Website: apple
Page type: stored-credit-cards
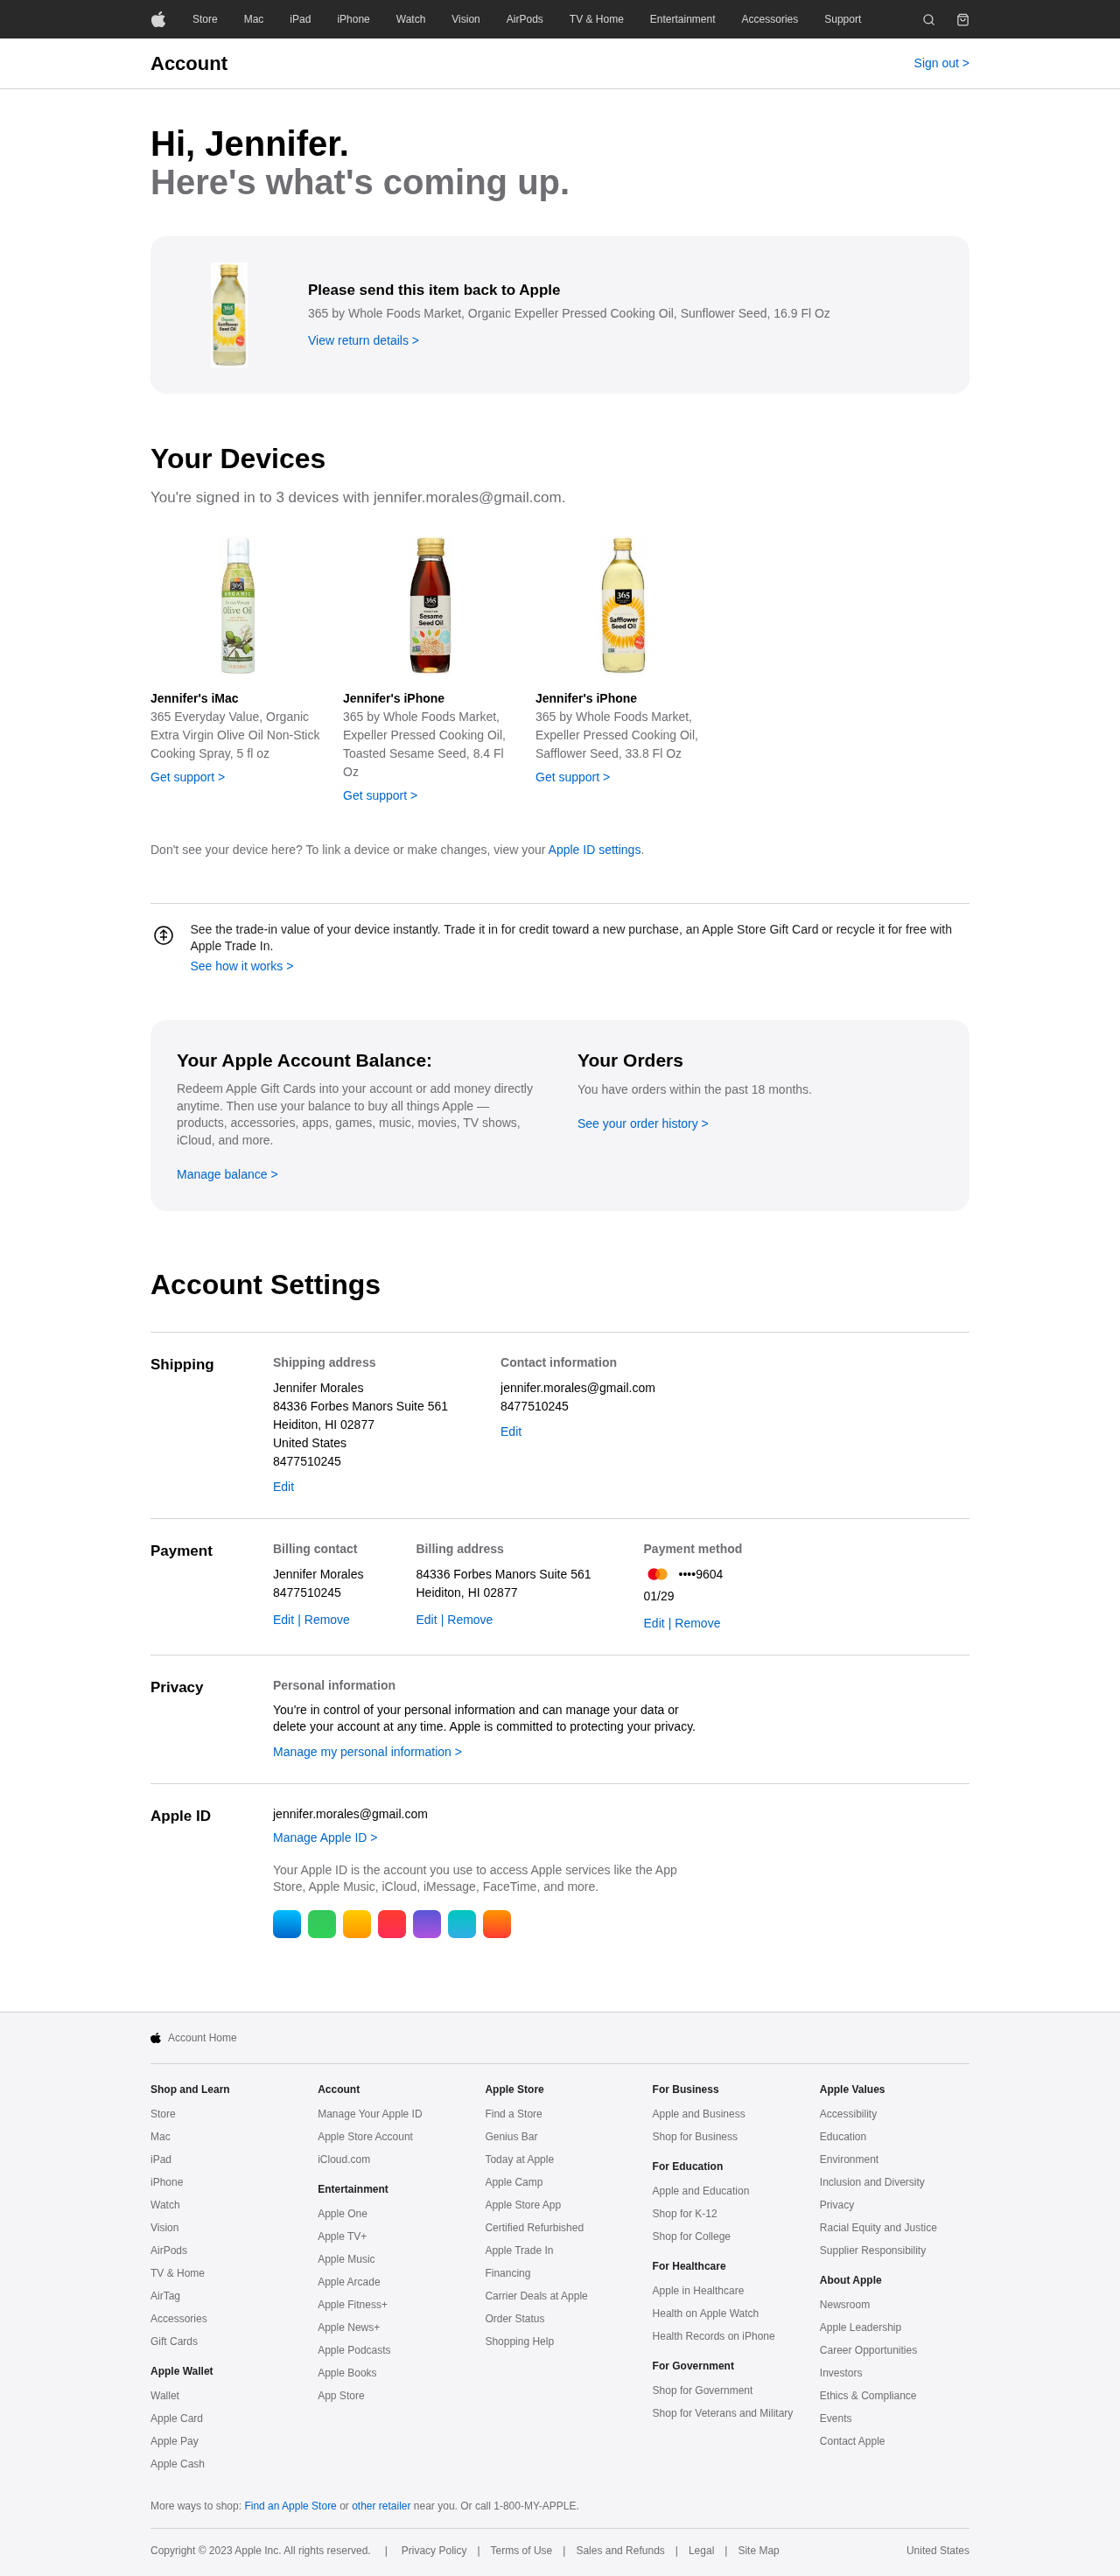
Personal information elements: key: PII_CARD_EXPIRY
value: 01/29
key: PII_CARD_LAST4
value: ••••9604
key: PII_CITY_STATE_ZIP
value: Heiditon, HI 02877
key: PII_COUNTRY
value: United States
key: PII_EMAIL
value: jennifer.morales@gmail.com
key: PII_FIRSTNAME
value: Jennifer
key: PII_FULLNAME
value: Jennifer Morales
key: PII_PHONE
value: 8477510245
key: PII_STREET
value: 84336 Forbes Manors Suite 561
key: PII_FIRSTNAME2
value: Jennifer
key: PII_FIRSTNAME3
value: Jennifer
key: PII_EMAIL2
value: jennifer.morales@gmail.com
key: PII_PHONE2
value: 8477510245
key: PII_FULLNAME2
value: Jennifer Morales
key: PII_PHONE3
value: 8477510245
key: PII_STREET2
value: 84336 Forbes Manors Suite 561
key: PII_CITY_STATE_ZIP2
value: Heiditon, HI 02877
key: PII_EMAIL3
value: jennifer.morales@gmail.com
Product elements: key: PRODUCT1_NAME
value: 365 by Whole Foods Market, Organic Expeller Pressed Cooking Oil, Sunflower Seed, 16.9 Fl Oz
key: PRODUCT2_NAME
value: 365 Everyday Value, Organic Extra Virgin Olive Oil Non-Stick Cooking Spray, 5 fl oz
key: PRODUCT3_NAME
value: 365 by Whole Foods Market, Expeller Pressed Cooking Oil, Toasted Sesame Seed, 8.4 Fl Oz
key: PRODUCT4_NAME
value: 365 by Whole Foods Market, Expeller Pressed Cooking Oil, Safflower Seed, 33.8 Fl Oz